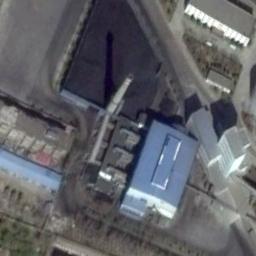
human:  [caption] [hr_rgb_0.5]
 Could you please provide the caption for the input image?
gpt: The thermal power station is on the bare land next to some buildings .

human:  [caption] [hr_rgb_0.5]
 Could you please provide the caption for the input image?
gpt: Many buildings of different shapes and sizes are beside the thermal power station .

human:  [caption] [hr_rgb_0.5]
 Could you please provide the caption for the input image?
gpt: There are five thermal power stations in this industrial area .

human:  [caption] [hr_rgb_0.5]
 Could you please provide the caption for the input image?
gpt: In the thermal power plant there are plants and machinery and a tall chimney .

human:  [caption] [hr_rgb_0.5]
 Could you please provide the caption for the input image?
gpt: There are a chimney and a blue building on the thermal power station .